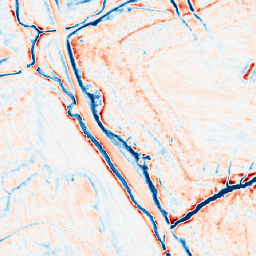
Category: edge_preserving
Decomposition family: anisotropic_diffusion
Decomposition parameters: iterations: 50
kappa: 50
gamma: 0.1
Upsampling method: area
Upsampling parameters: scale: 2
Upsampling scale: 2